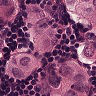
Metastatic tissue present: yes